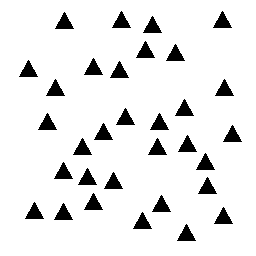
Squares: 0
Triangles: 32
Stars: 0
Total shapes: 32